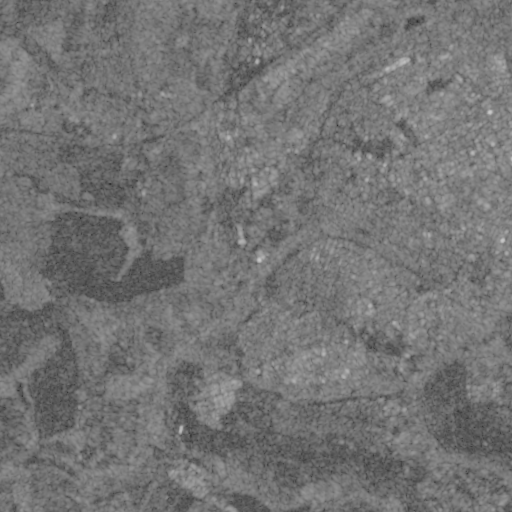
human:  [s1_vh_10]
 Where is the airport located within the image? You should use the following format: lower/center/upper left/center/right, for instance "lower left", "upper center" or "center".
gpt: The airport is located in the lower right of the image.
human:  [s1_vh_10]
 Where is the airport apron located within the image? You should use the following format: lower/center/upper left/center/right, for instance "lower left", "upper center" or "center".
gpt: The airport apron is located in the lower right of the image.
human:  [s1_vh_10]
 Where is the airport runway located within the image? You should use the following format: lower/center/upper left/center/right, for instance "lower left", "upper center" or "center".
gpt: The airport runway is located in the lower right of the image.
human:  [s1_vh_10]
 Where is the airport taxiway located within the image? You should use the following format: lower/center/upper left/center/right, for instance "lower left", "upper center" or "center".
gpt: The airport taxiway is located in the lower right of the image.
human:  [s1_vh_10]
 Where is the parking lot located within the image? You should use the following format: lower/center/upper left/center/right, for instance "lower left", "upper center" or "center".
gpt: The parking lot is located in the lower right of the image.
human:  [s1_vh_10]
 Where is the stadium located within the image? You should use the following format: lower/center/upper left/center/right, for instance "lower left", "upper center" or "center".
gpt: The stadium is located in the upper right of the image.
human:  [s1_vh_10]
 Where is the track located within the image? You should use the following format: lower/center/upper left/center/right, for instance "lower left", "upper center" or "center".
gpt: The track is located in the upper right of the image.
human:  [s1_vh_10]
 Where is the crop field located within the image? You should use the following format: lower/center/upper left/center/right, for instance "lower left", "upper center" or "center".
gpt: There is no crop field in the image.

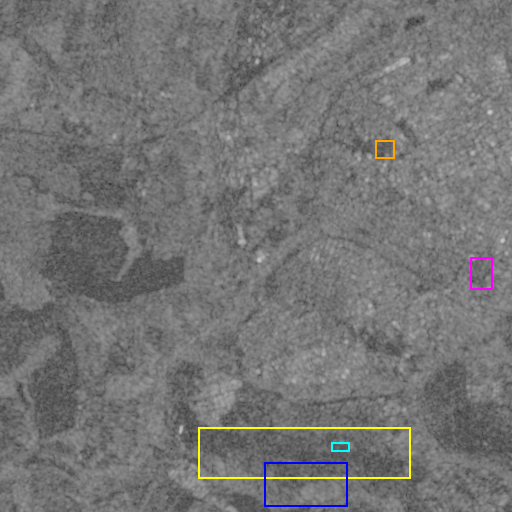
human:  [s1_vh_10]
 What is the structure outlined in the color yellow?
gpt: The structure outlined in yellow is an airport.
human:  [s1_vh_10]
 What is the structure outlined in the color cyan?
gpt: The structure outlined in cyan is an airport apron.
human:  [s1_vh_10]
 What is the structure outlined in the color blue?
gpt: The structure outlined in blue is a crop field.
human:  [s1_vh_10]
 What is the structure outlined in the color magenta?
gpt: The structure outlined in magenta is a park.
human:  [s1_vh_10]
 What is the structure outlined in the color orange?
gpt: The structure outlined in orange is a track.
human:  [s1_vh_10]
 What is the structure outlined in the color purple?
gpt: There is no purple outline.